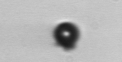
Label: bead